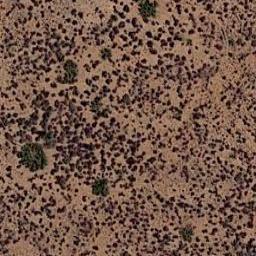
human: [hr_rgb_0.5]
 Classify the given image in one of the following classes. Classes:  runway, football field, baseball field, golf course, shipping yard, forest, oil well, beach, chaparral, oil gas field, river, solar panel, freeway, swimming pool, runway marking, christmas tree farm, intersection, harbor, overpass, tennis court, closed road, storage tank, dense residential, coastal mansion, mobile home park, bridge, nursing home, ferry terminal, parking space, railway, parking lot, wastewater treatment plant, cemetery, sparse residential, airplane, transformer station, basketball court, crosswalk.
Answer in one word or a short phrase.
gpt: chaparral